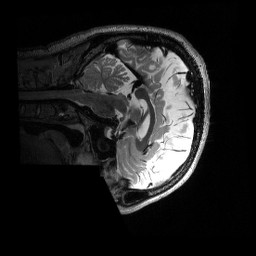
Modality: T2w
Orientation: sagittal
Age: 37
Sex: male
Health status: ill
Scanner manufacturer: siemens
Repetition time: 3.2 s